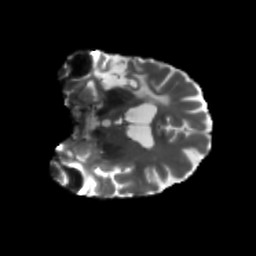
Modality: T2w
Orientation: coronal
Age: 56
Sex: male
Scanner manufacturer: siemens
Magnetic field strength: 3 T
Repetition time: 5.25 s
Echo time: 0.08 s